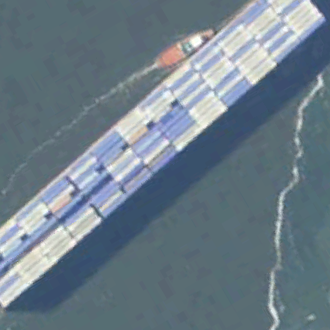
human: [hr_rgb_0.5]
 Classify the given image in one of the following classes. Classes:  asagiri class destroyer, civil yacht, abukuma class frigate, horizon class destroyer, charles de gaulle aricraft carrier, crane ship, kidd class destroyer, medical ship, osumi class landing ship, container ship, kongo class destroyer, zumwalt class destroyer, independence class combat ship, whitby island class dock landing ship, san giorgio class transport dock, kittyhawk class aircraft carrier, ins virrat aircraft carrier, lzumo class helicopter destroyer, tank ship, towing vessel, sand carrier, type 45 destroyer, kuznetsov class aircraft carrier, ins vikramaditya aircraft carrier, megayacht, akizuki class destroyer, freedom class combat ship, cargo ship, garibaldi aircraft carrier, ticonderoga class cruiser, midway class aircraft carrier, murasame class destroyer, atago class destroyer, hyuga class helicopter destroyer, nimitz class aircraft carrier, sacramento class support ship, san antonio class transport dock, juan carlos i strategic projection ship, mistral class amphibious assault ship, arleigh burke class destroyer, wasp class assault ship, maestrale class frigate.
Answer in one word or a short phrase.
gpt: Container ship